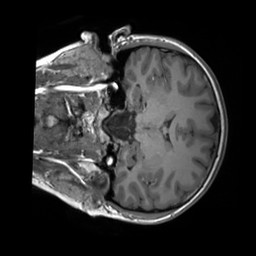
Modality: T1w
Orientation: coronal
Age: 20
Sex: female
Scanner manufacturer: siemens
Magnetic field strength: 3 T
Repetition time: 1.8 s
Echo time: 0.00232 s